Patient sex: M
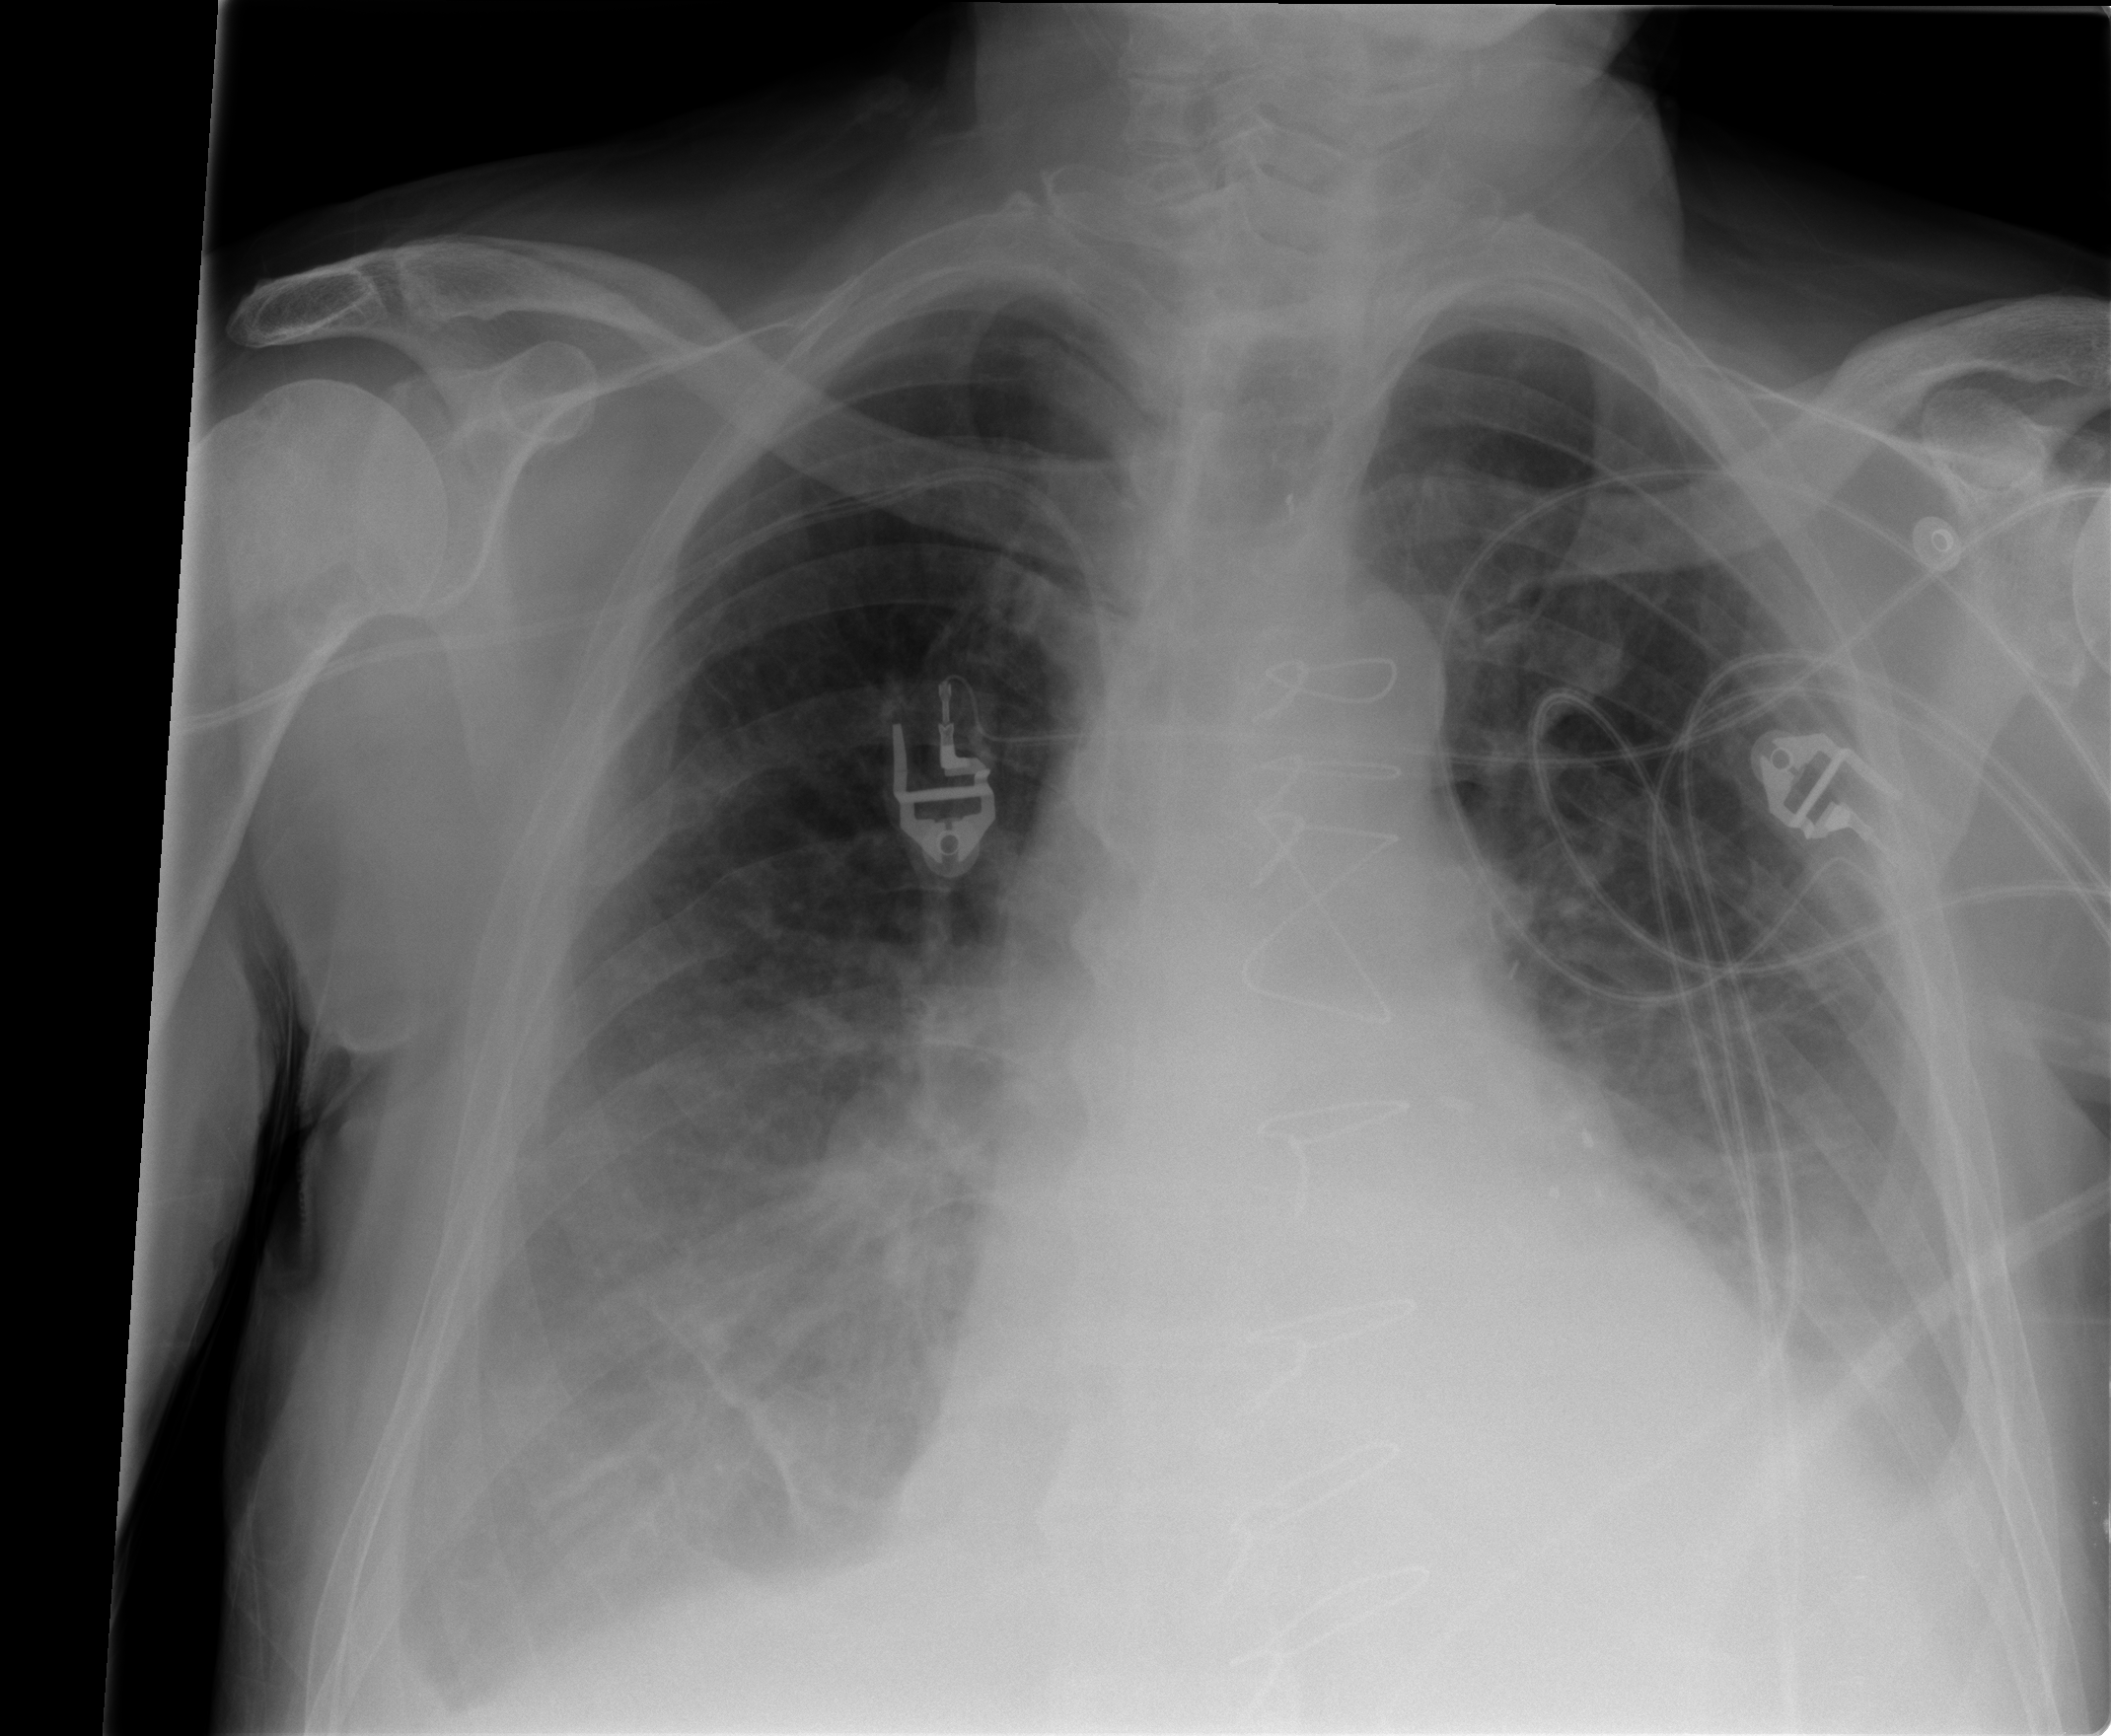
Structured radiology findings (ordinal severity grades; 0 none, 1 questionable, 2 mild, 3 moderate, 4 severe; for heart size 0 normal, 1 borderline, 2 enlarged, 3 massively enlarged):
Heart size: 2
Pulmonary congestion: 2
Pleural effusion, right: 2
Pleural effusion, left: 2
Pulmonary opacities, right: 0
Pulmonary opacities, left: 0
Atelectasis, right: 2
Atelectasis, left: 2